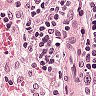
Metastatic tissue present: no